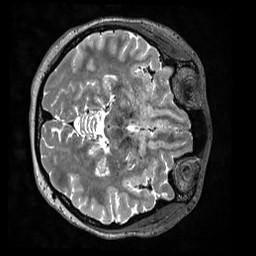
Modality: T2w
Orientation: axial
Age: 45
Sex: female
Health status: ill
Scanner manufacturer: siemens
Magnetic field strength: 3 T
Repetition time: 3.2 s
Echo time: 0.564 s